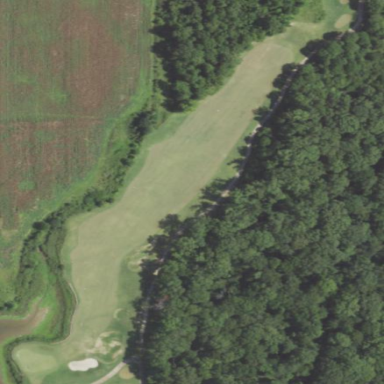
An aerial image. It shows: Rough area on grassy golf course.